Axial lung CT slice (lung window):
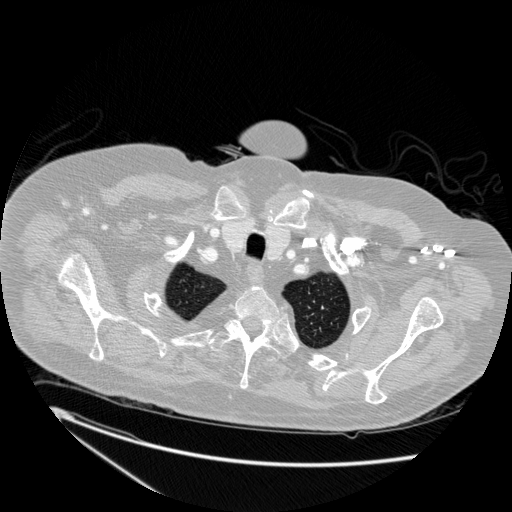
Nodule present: no